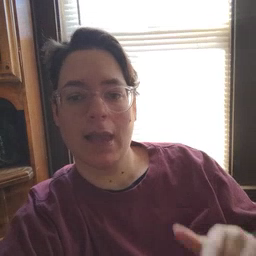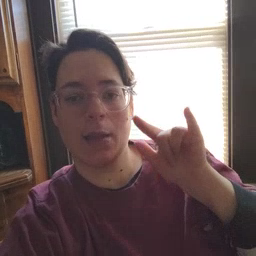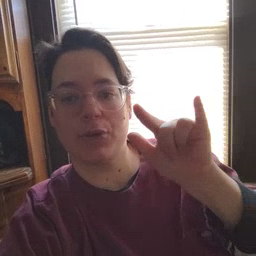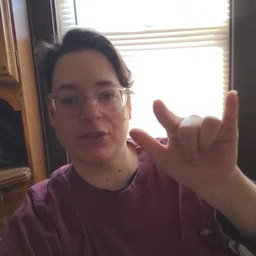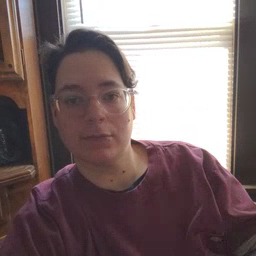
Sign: airplane